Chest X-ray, PA view. Patient: 30 years old, sex F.
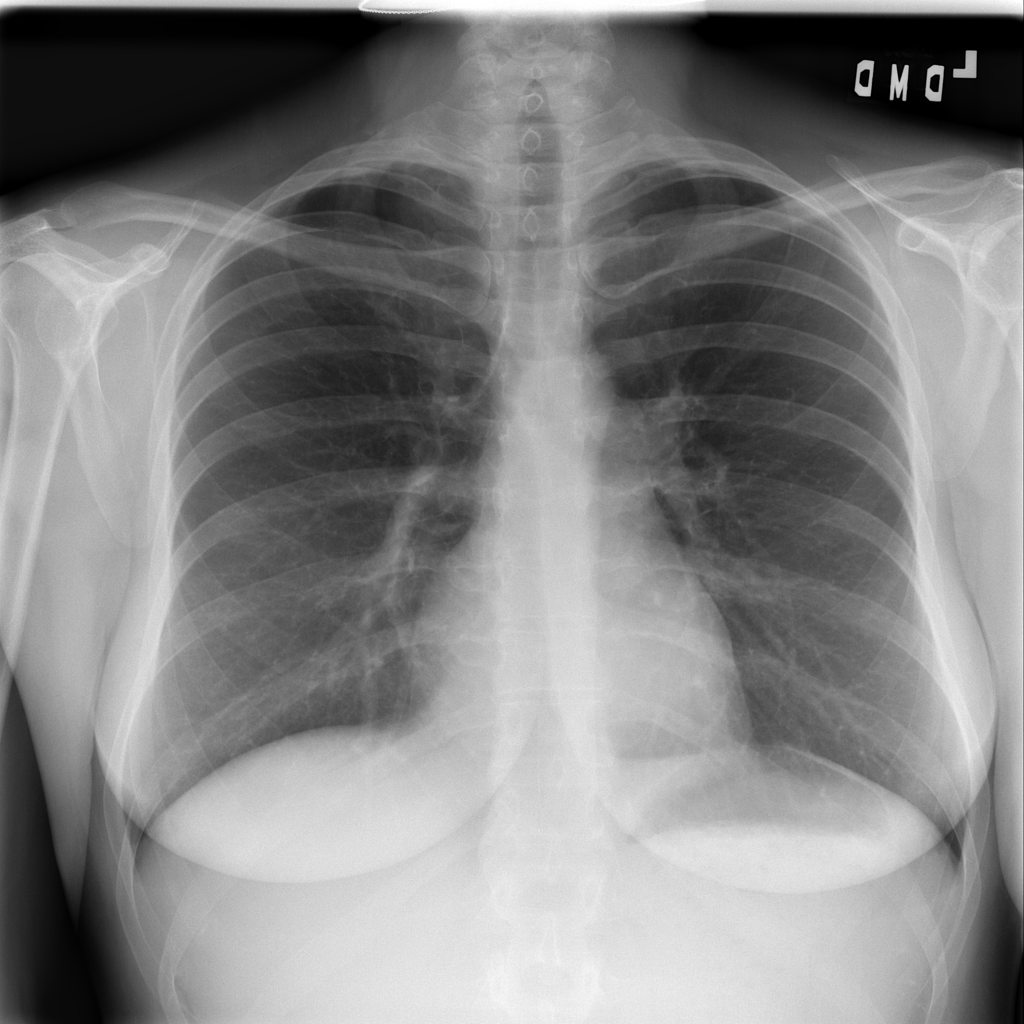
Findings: No Finding